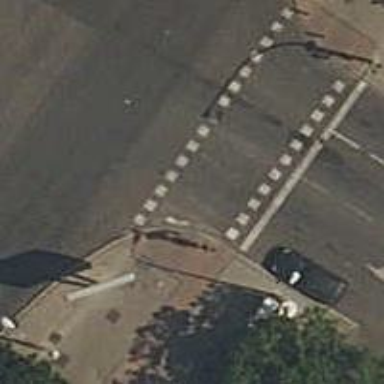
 there are traffic signals and zebra crossing."